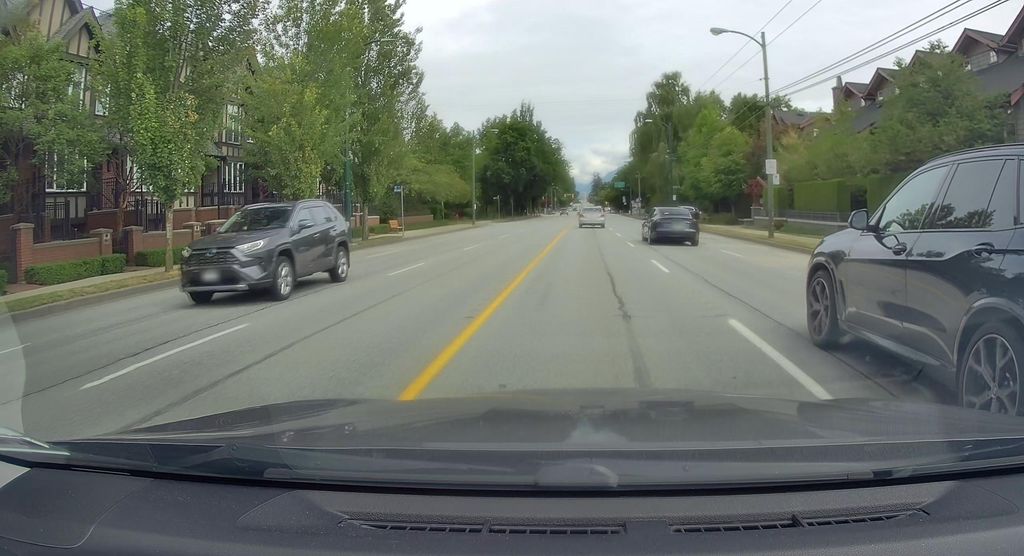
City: vancouver